Question: I'm testing to display Array List into JavaFX accordion:
'''
public class Navigation {
// Object for storing conenctions
public static List<dataObj> list = new ArrayList<>();
private ObservableList<dataObj> data;
public class dataObj {
private String conenctionname;
public dataObj(String conenctionname) {
this.conenctionname = conenctionname;
}
public String getConenctionname() {
return conenctionname;
}
public void setConenctionname(String conenctionname) {
this.conenctionname = conenctionname;
}
}
public void initNavigation(Stage primaryStage, Group root, Scene scene) {
VBox stackedTitledPanes = createStackedTitledPanes();
ScrollPane scroll = makeScrollable(stackedTitledPanes);
scroll.getStyleClass().add("stacked-titled-panes-scroll-pane");
scroll.setPrefSize(395, 580);
scroll.setLayoutX(5);
scroll.setLayoutY(32);
root.getChildren().add(scroll);
}
private ScrollPane makeScrollable(final VBox node) {
final ScrollPane scroll = new ScrollPane();
scroll.setContent(node);
scroll.viewportBoundsProperty().addListener(new ChangeListener<Bounds>() {
@Override
public void changed(ObservableValue<? extends Bounds> ov, Bounds oldBounds, Bounds bounds) {
node.setPrefWidth(bounds.getWidth());
}
});
return scroll;
}
/////////////////////////////////////////////////////////////////////////////////////
// Generate accordition with Connections, Tables and Description
private VBox createStackedTitledPanes() {
VBox stackedTitledPanes = new VBox();
stackedTitledPanes.getChildren().setAll(
createConnectionsList("Connections"));
((TitledPane) stackedTitledPanes.getChildren().get(0)).setExpanded(true);
stackedTitledPanes.getStyleClass().add("stacked-titled-panes");
return stackedTitledPanes;
}
//////////////////////////////////////////////////////////////////////////////
// Generate list with Connections
public TitledPane createConnectionsList(String title) {
initObject();
data = FXCollections.observableArrayList(list);
ListView<dataObj> lv = new ListView<>(data);
lv.setCellFactory(new Callback<ListView<dataObj>, ListCell<dataObj>>() {
@Override
public ListCell<dataObj> call(ListView<dataObj> p) {
return new ConnectionsCellFactory();
}
});
AnchorPane content = new AnchorPane();
content.getChildren().add(lv);
// add to TitelPane
TitledPane pane = new TitledPane(title, content);
return pane;
}
static class ConnectionsCellFactory extends ListCell<dataObj> {
@Override
public void updateItem(dataObj item, boolean empty) {
super.updateItem(item, empty);
if (item != null) {
for (int i = 0; i < list.size(); i++) {
setText(list.get(i).getConenctionname());
}
}
}
}
// Insert Some test data
public void initObject() {
dataObj test1 = new dataObj("test data 1");
dataObj test2 = new dataObj("test data 2");
list.add(test1);
list.add(test2);
}
}
'''
But for some reason I cannot get proper list of Objects from the Array list and display them. I get this result:

The proper result should be 'test data 1' and 'test data 2'. How I can fix this?
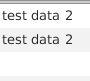
Answer: The problem is in the 'ConnectionsCellFactory', the method 'updateItem' is called for every item in List. So in you code, for every cell you are setting the text for every item in the list
you should try:
'''
static class ConnectionsCellFactory extends ListCell<dataObj> {
@Override
public void updateItem(dataObj item, boolean empty) {
super.updateItem(item, empty);
if (item != null) {
setText(item.getConenctionname());
}
}
}
'''